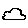
Label: cloud